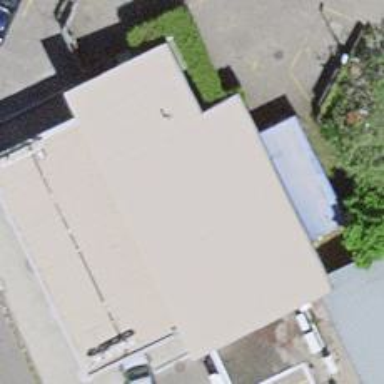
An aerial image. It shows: Convenience shop.